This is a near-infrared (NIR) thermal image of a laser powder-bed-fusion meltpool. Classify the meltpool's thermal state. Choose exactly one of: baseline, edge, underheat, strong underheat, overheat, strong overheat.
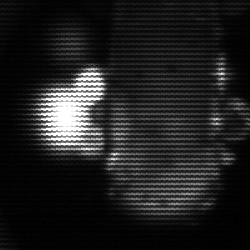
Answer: strong underheat